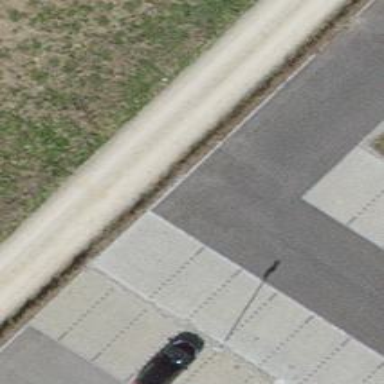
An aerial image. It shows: Asphalt parking aisle along service road.